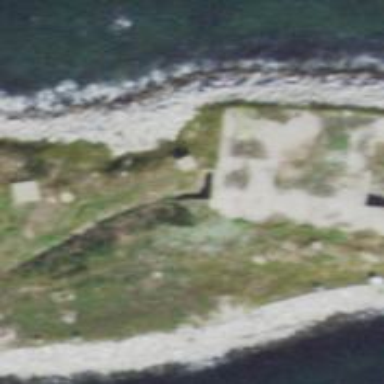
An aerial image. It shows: Historic fort.